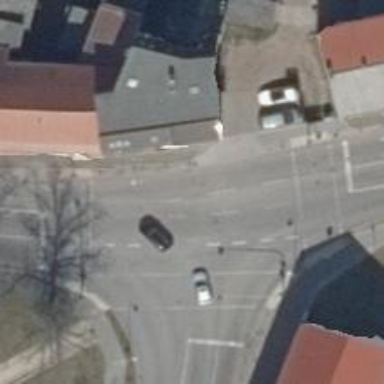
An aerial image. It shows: Road with traffic signals.